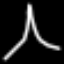
Label: The Eiffel Tower